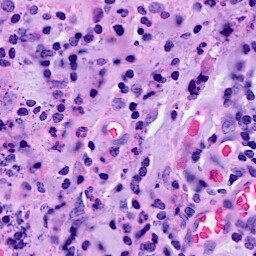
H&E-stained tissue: Breast